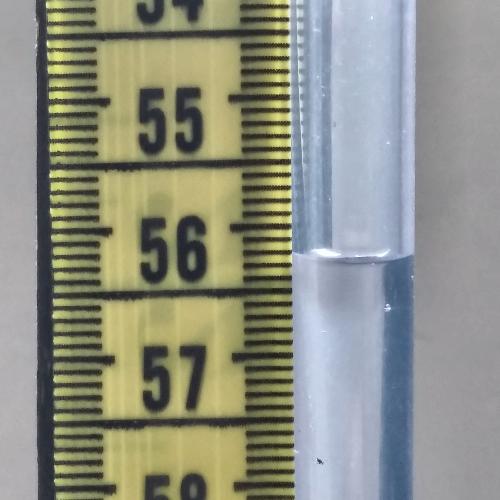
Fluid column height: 56.2 cm